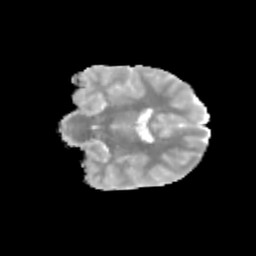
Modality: MD
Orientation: coronal
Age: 9
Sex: male
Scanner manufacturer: siemens
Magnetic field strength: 3 T
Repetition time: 3.8 s
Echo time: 0.07 s